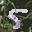
Label: 5